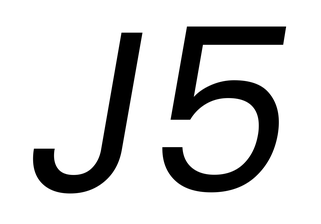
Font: Poppins-Italic